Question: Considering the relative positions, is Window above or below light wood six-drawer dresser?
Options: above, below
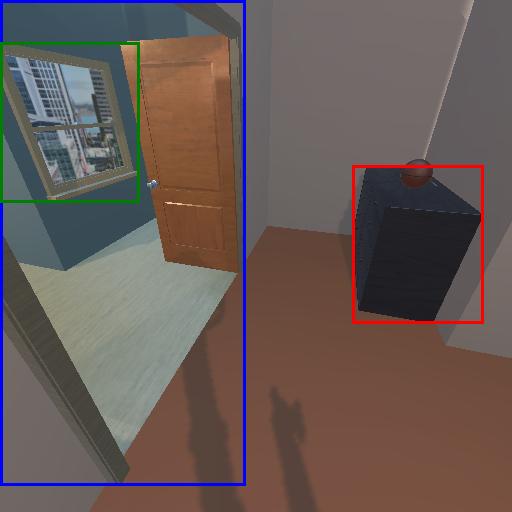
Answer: above